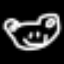
Label: frog